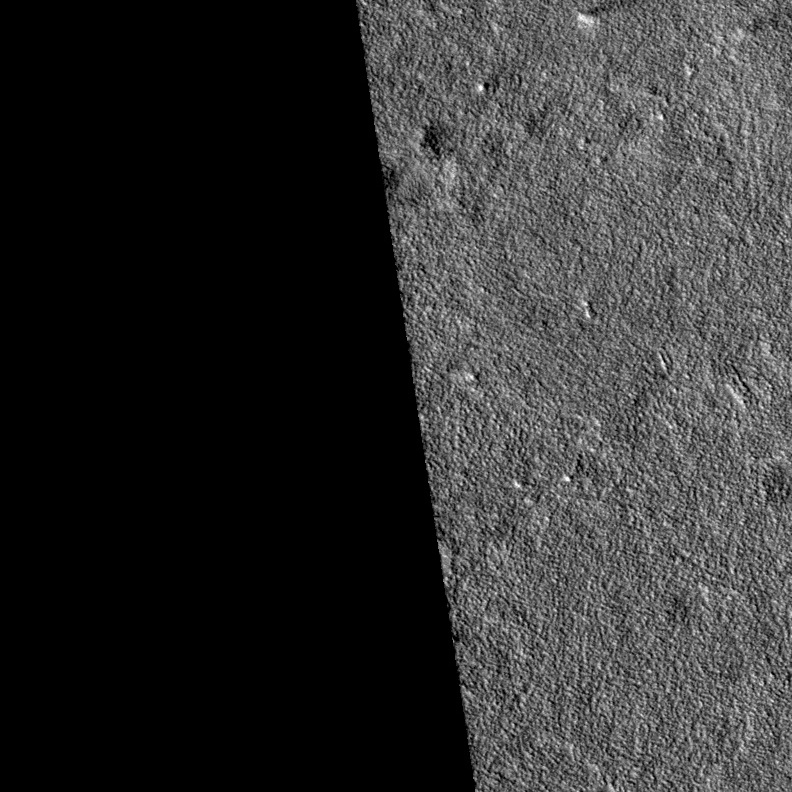
Label: dustdevil